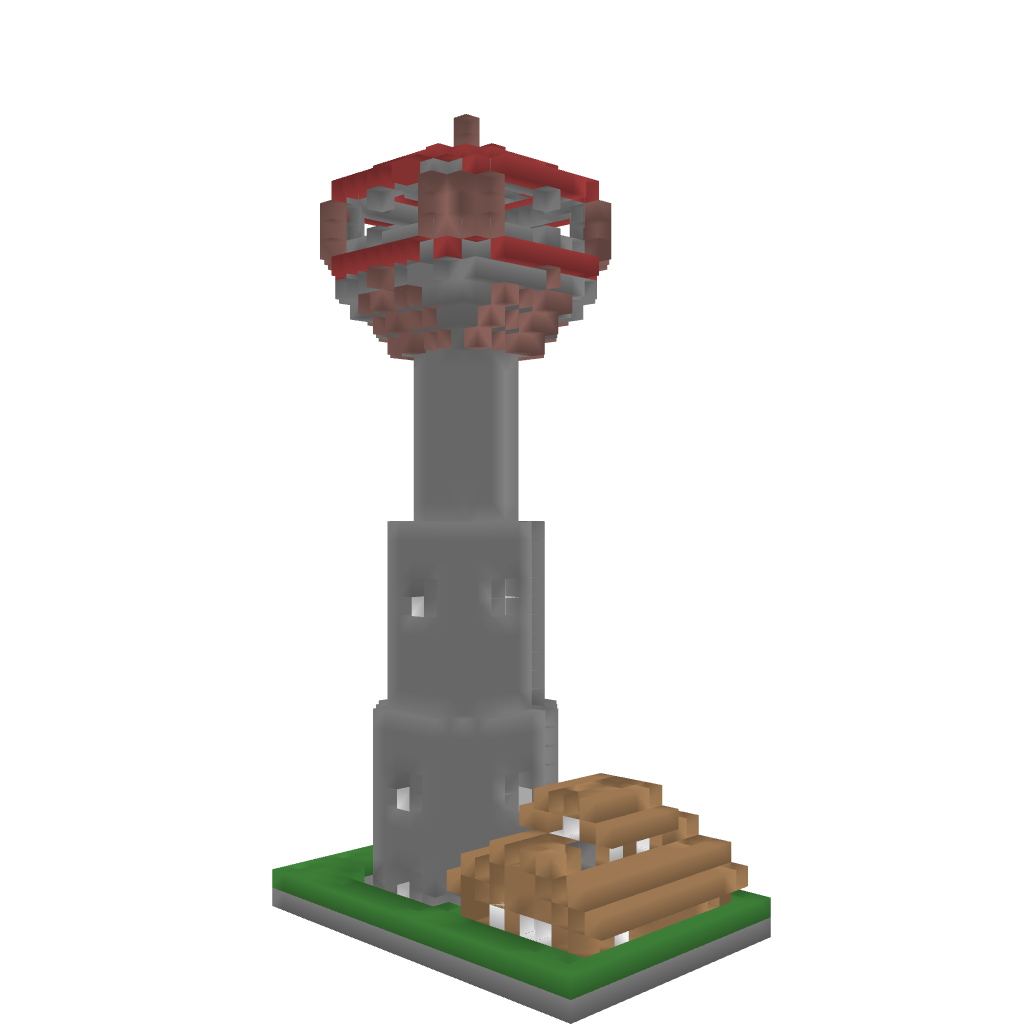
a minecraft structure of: Lighthouse With Keeper's Home bad low quality